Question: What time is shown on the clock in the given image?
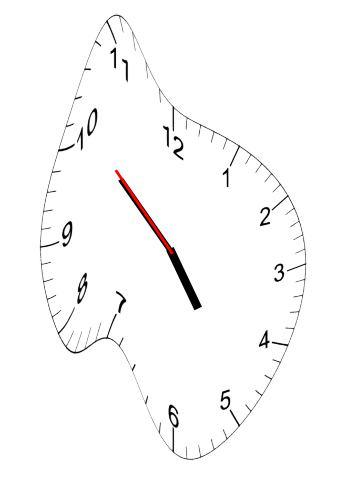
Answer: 04:51:52